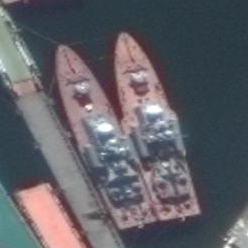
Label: destroyer